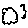
Label: cloud